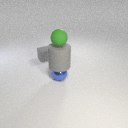
large gray rubber cylinder below small green rubber sphere